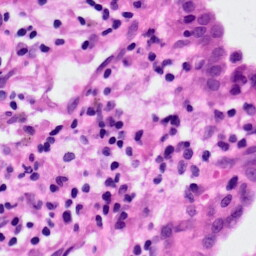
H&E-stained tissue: Lung